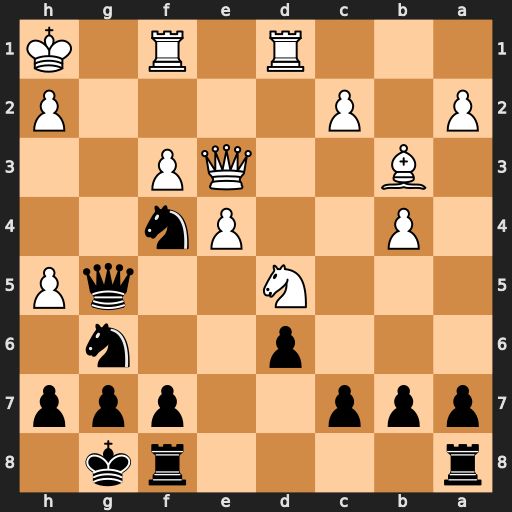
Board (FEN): r4rk1/ppp2ppp/3p2n1/3N2qP/1P2Pn2/1B2QP2/P1P4P/3R1R1K
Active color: b
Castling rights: -
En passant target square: -
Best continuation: Qg2#